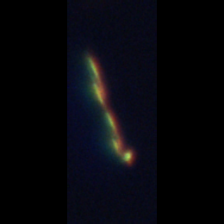
Taxon: Psuedo-nitzschia
Group: Diatoms